Question: I have a uitableview with custom uitableviewcell. To hide keyboard user should scroll up or down. I reach this by implementing this method
'''
- (void)scrollViewWillBeginDragging:(UIScrollView *)scrollView
{
if (_isEnableHide) {
[self resignFirstResponderForVisibleCells];
}
}
'''
But
When cell is selected and keyboard is on, I try to scroll but strange behavior begins. It begins to scroll after keyboard disappears and any scrollings stops .

I want to uitableview down with keyboard.
I try manually do this by animation like this
'''
....
tableView.contentInset = UIEdgeInsetsZero;
tableView.scrollIndicatorInsets = UIEdgeInsetsZero;
.....
'''
but after scrolling on tableview stops tableview down and tableview's insets are negative KEYBOARHEIGHT. How to scroll down tableview and keyboard together or cancel auto moving down after scrolls stop to make it manually.
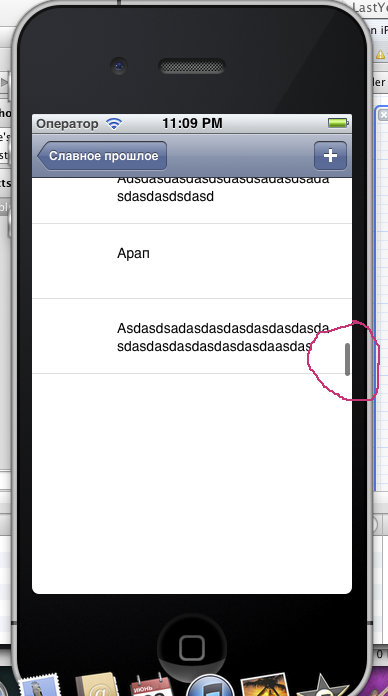
Answer: I've solved this problem by setting self.tableView.scrollEnabled to No and change that after keyboard disappear to YES.
But proper scrolling don't occur after that.
To solve this we manually scrolling tableView
'''
CGRect rect = self.frame;
if (isDown) {
rect.origin.y +=someDistance;
}else{
rect.origin.y -= someDistance;
}
[tableView scrollRectToVisible:rect animated:YES];
'''